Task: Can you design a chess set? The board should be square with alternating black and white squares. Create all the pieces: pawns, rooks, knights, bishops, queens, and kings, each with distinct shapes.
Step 1400:
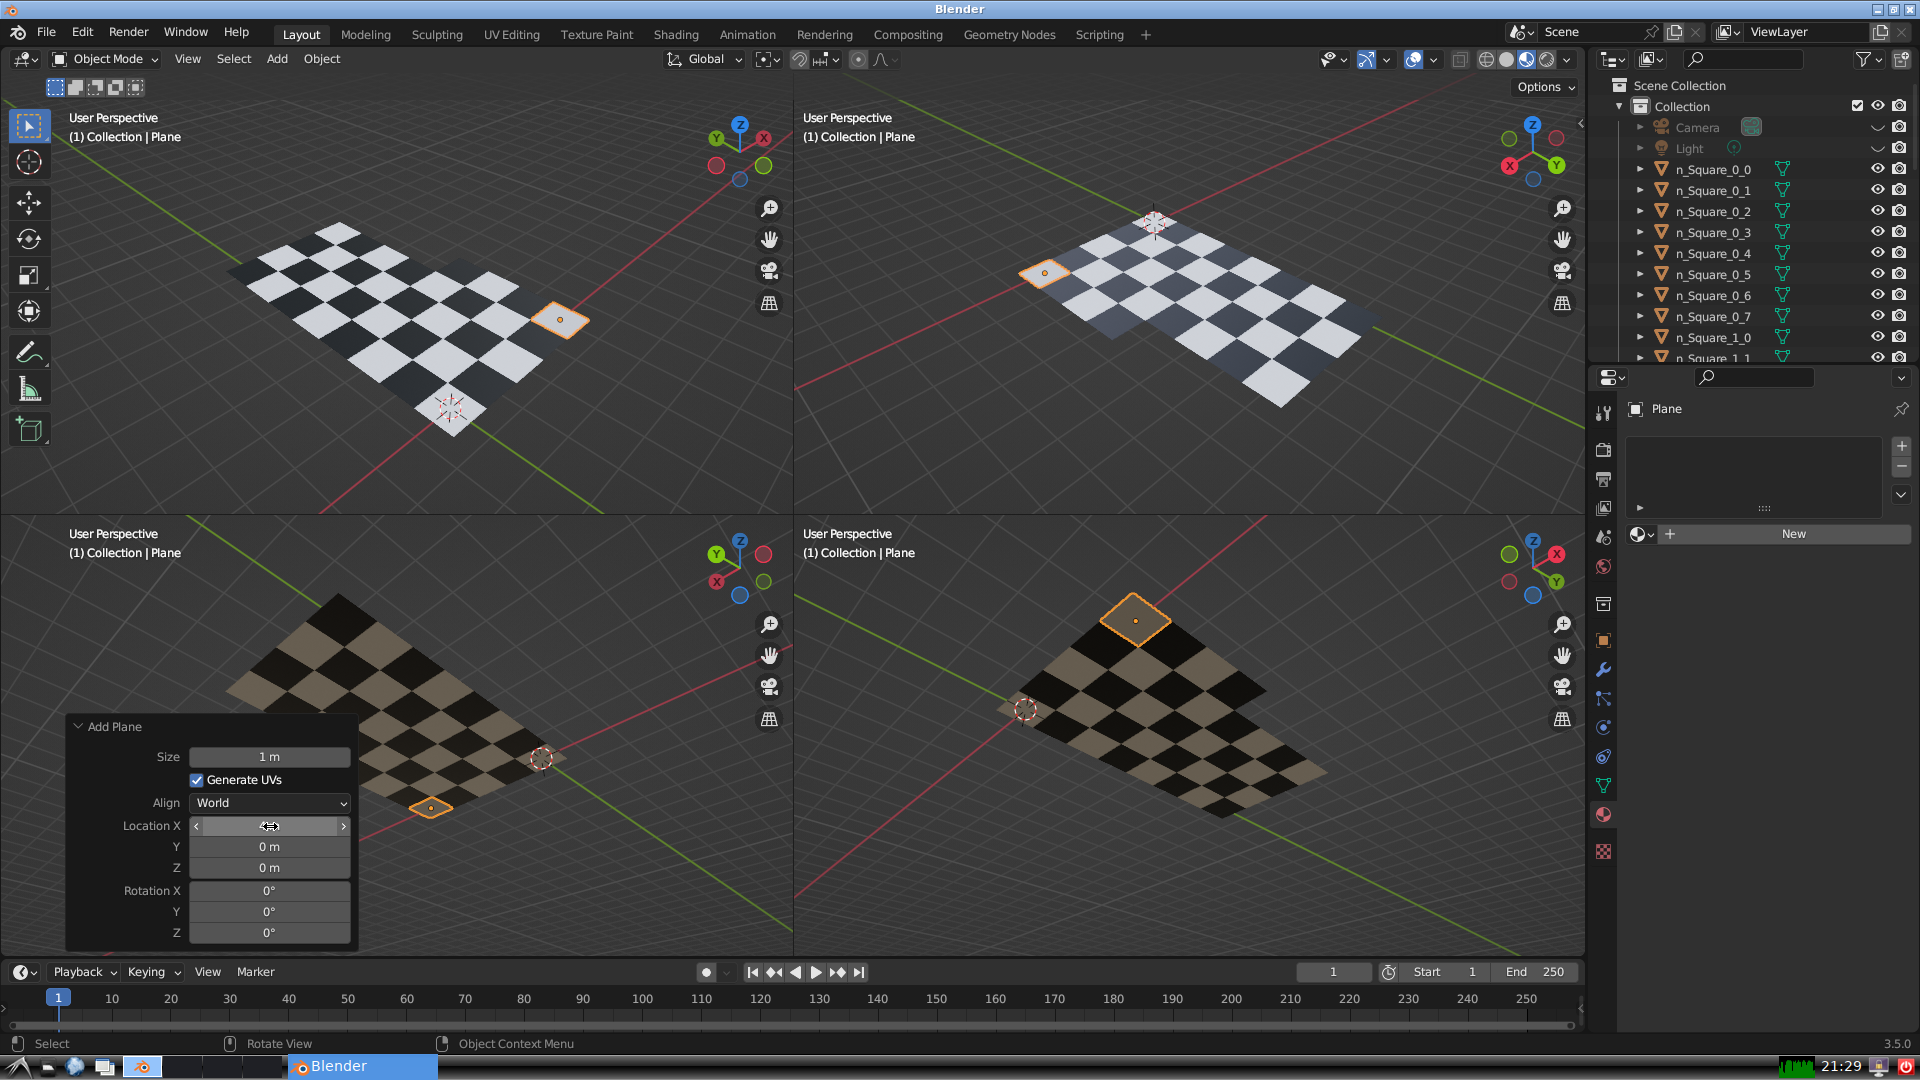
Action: {"mouse_move": [270, 846]}